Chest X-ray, PA view. Patient: 31 years old, sex M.
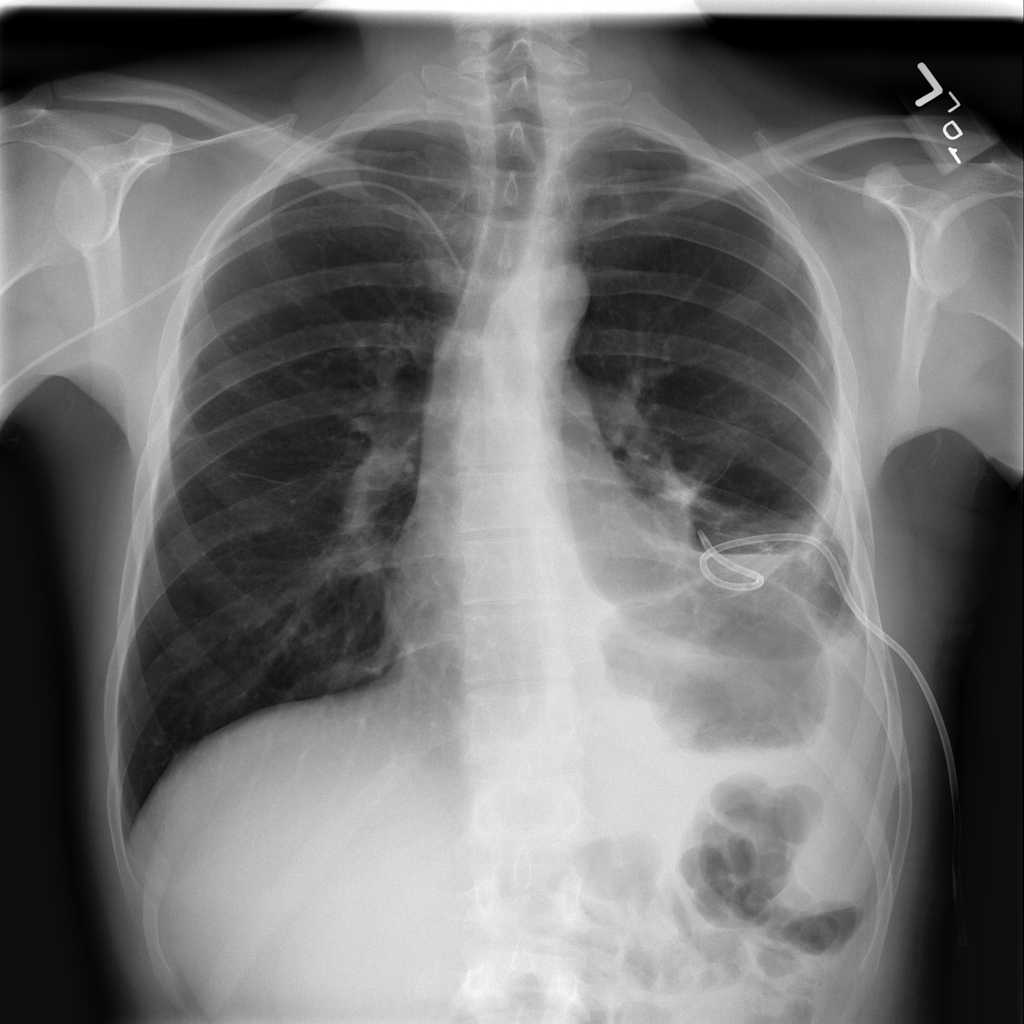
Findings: Pneumothorax